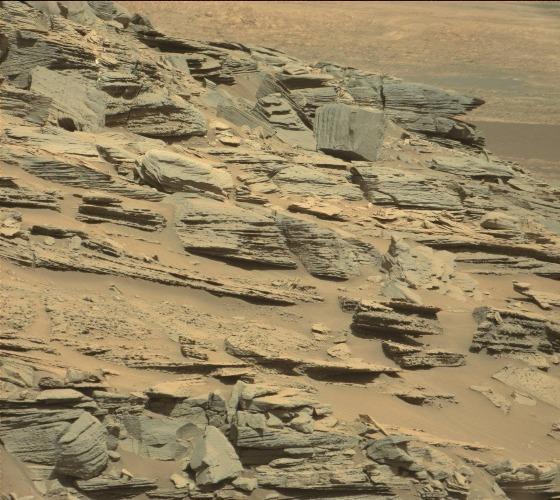
Terrain classes present: Bedrock, Gravel / Sand / Soil, Rock, Shadow